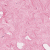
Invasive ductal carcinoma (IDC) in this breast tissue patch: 0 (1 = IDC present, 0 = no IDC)